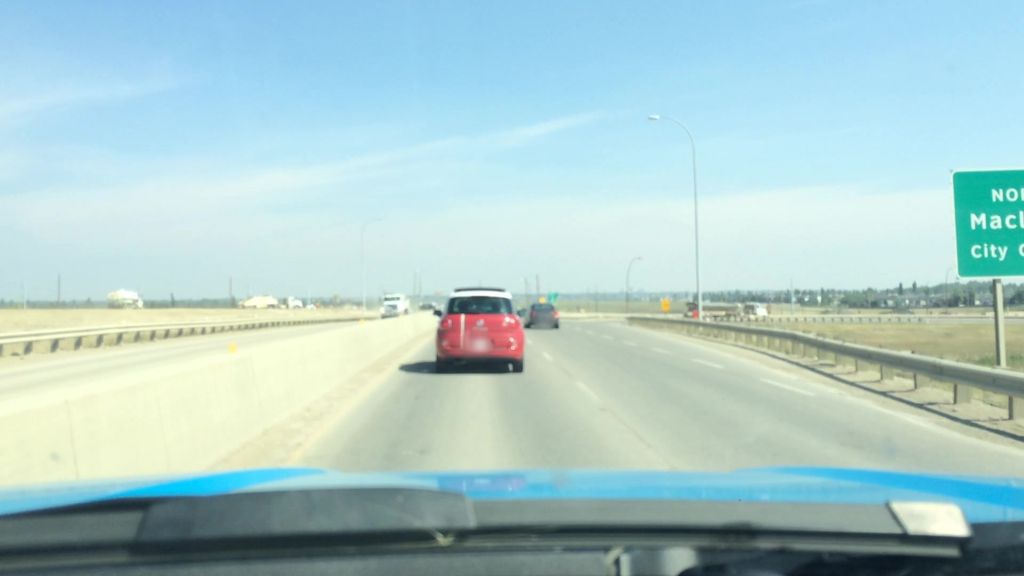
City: calgary